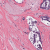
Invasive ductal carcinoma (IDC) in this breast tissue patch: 0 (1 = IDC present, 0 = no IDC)